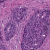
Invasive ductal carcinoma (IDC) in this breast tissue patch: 1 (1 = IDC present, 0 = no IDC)